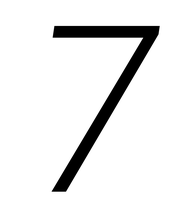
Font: Roboto-Italic_Light_Italic